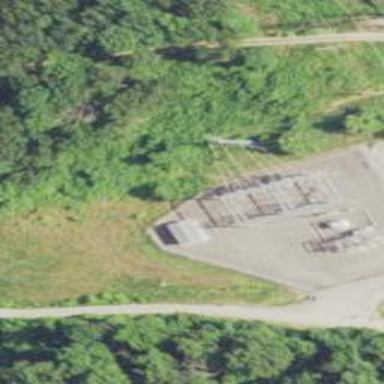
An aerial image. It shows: Minor distribution power substation.